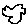
Label: cloud